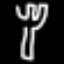
Label: fork